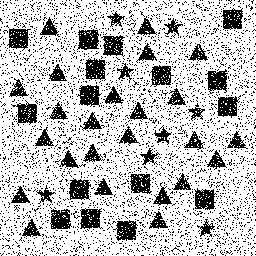
Squares: 16
Triangles: 24
Stars: 8
Total shapes: 48